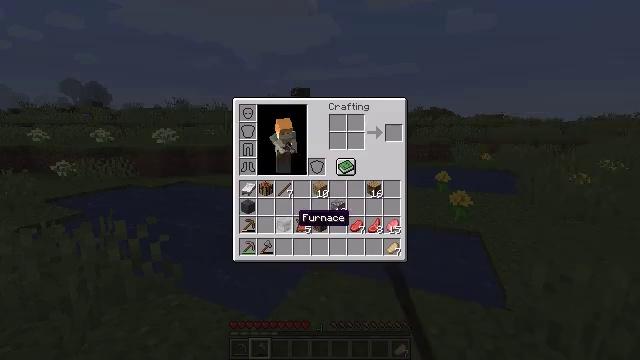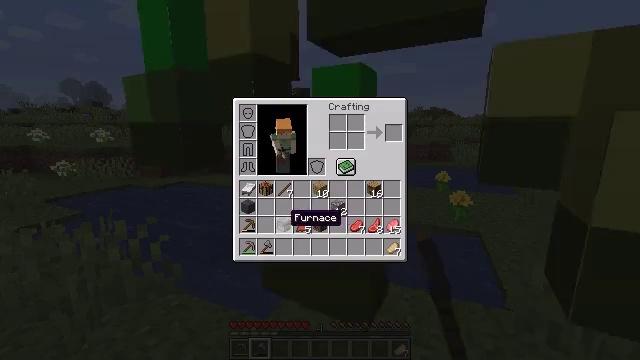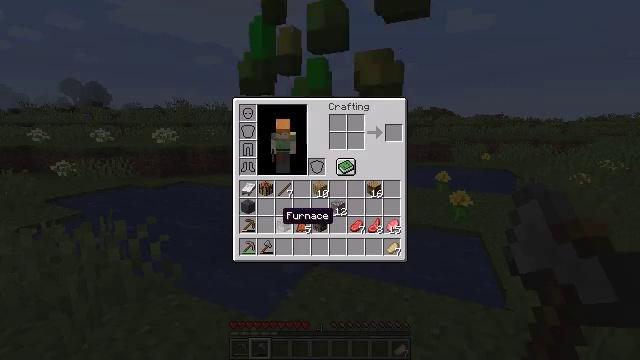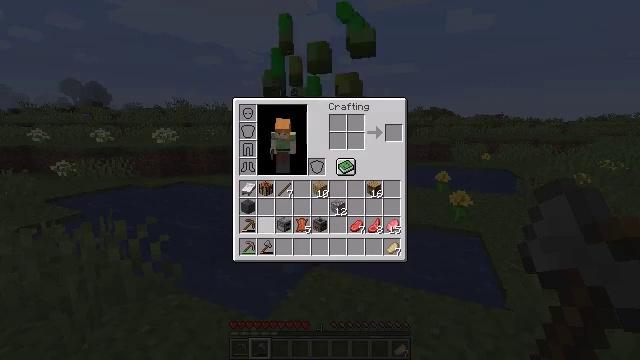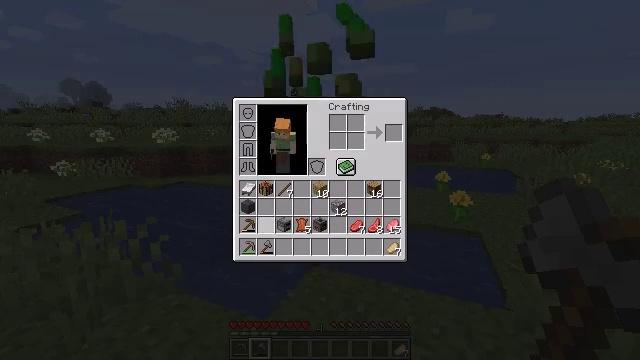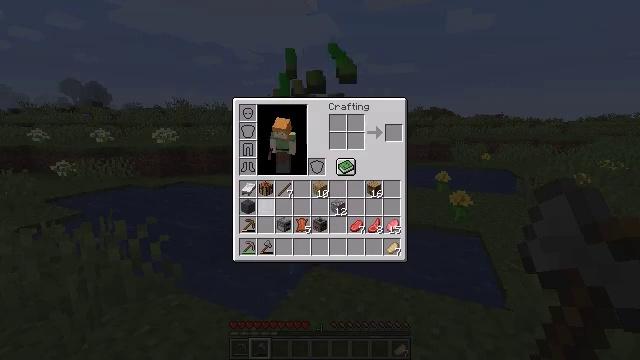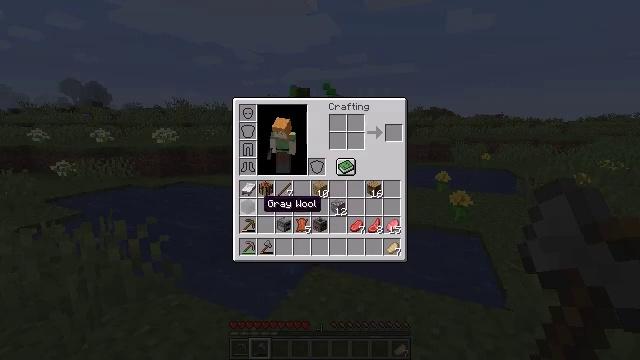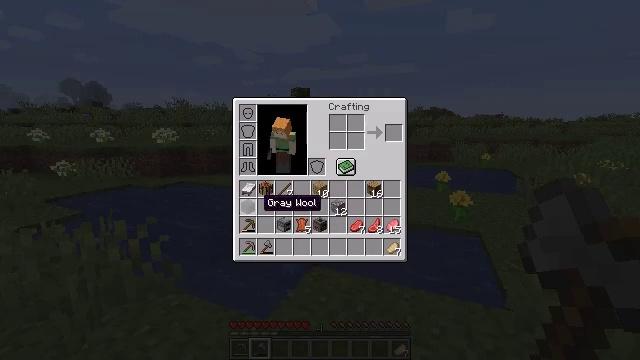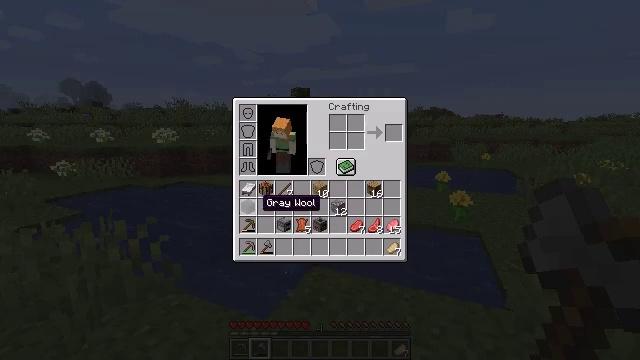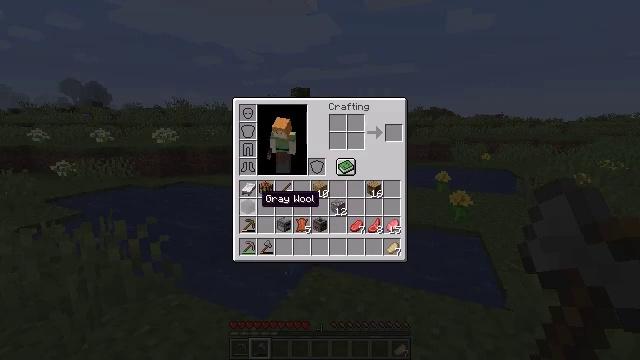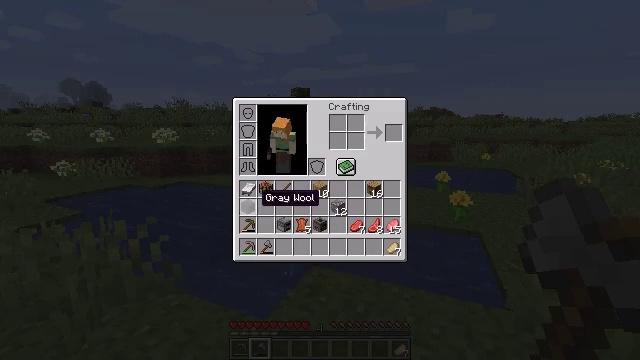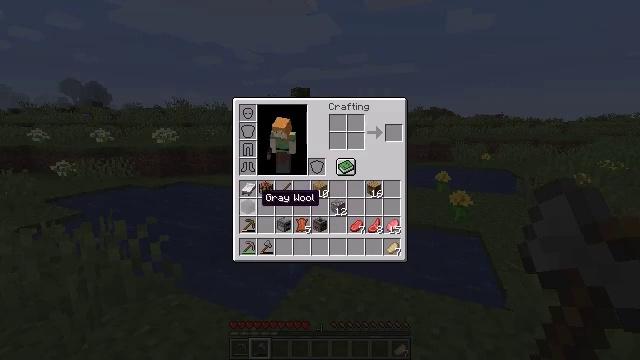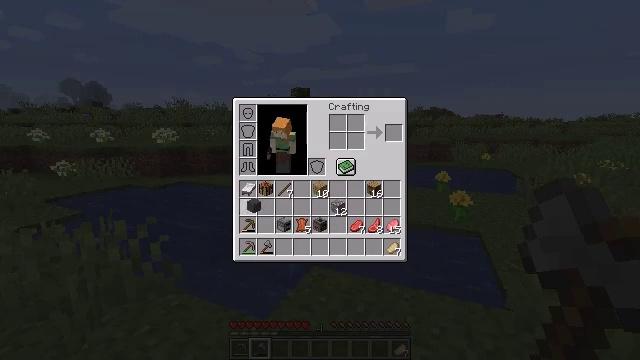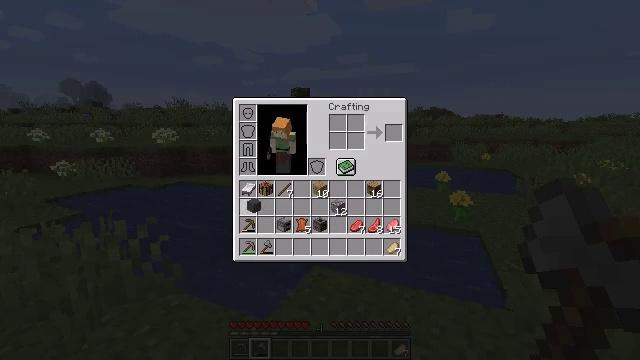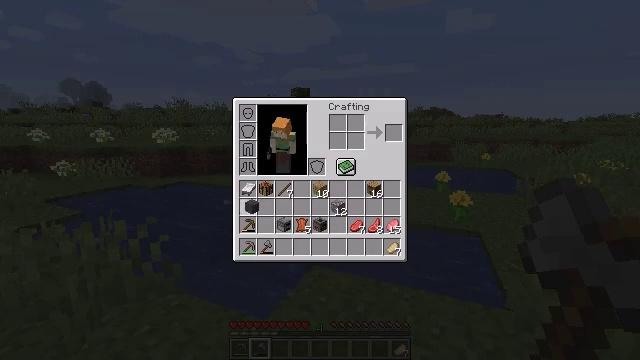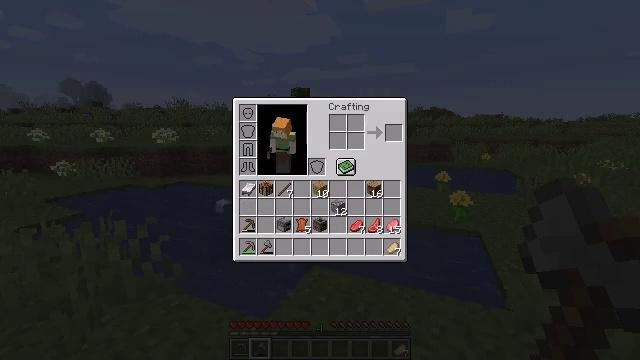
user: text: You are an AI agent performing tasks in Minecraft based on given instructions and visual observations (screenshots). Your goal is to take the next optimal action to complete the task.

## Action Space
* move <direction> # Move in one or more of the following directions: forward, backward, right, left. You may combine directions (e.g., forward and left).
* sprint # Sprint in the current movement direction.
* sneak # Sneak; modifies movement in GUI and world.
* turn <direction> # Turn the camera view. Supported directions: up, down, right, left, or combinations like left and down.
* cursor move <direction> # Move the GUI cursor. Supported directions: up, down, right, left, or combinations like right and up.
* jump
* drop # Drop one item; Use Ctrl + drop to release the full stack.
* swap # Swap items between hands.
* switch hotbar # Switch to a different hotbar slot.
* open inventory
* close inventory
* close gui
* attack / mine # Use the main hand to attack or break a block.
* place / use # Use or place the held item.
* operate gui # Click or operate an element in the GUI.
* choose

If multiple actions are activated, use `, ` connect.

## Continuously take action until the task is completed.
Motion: motion action
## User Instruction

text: Drop a gray wool.
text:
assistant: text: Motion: cursor move left, open gui
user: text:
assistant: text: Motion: cursor move left
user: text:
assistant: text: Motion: no_op
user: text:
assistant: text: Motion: cursor move left
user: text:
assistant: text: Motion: no_op
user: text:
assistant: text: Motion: no_op
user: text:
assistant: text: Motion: no_op
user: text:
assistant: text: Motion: no_op
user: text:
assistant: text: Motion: no_op
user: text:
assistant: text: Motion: no_op
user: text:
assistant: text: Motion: no_op
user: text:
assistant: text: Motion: operate gui
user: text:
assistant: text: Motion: operate gui
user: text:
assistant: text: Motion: operate gui
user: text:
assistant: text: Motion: cursor move left
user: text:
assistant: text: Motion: cursor move left, operate gui
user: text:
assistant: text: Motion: operate gui
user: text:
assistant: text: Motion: operate gui
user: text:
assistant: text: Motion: no_op
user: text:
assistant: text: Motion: cursor move right
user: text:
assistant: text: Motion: no_op
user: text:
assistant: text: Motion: no_op
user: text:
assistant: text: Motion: no_op
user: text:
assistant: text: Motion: no_op